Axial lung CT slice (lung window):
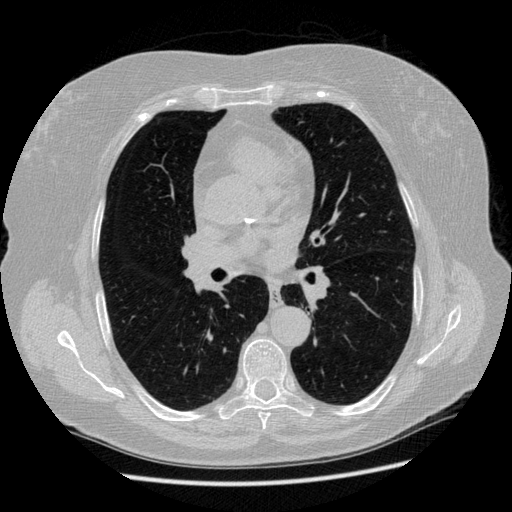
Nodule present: no